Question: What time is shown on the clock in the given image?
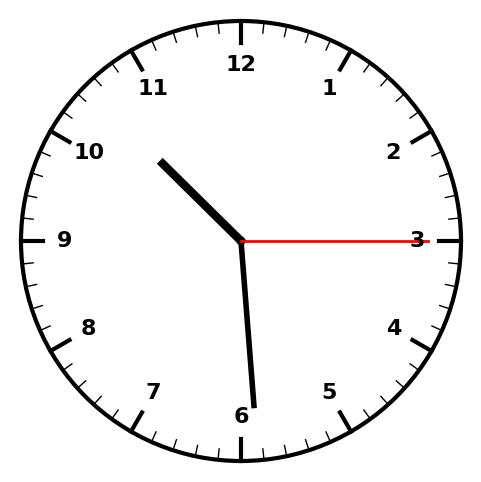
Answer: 10:29:15